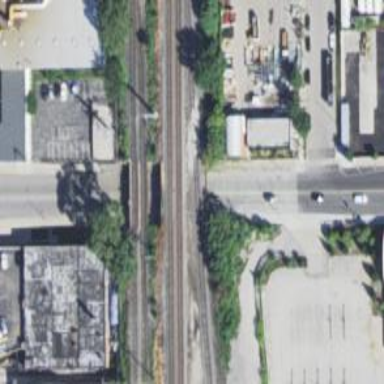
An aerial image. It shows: Railway siding with rails.